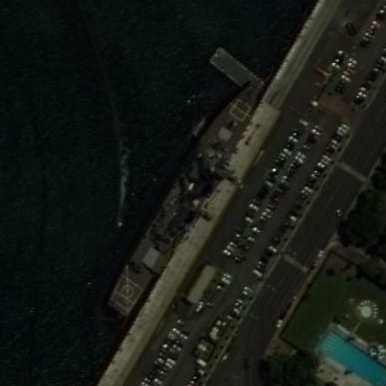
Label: destroyer